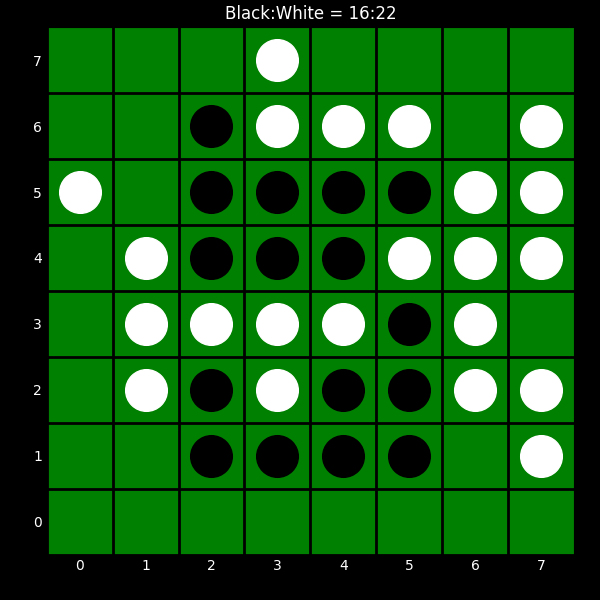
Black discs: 16
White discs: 22